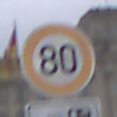
Verkehrszeichen: Geschwindigkeit80
Zusatzzeichen unten: Entfernungsangaben1
Umgebung: Outdoor, Suburban
Tageszeit: Midday
Wetter: Overcast
Licht: Natural
Jahreszeit: NotSpecified
Kontrast: LowContrast